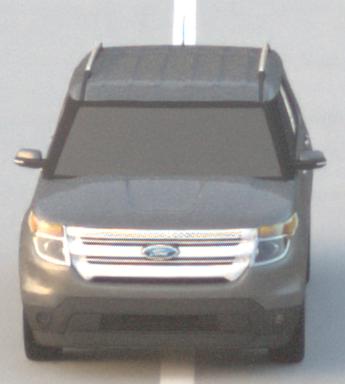
Make: Ford
Model: Explorer
Detailed model: Gen. 5
Model produced from: 2010
Model produced until: 2019
Doors: 5
Color: gray
Road condition: dry road
Daytime: sunrise or sunset
Contrast: low contrast